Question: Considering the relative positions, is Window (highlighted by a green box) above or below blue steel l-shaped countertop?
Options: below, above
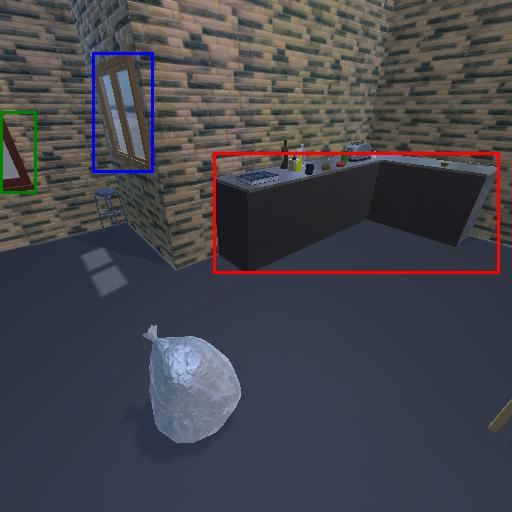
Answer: below